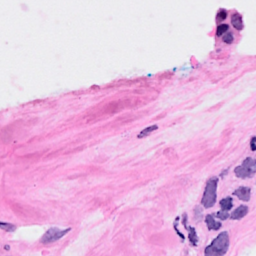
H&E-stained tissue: Breast